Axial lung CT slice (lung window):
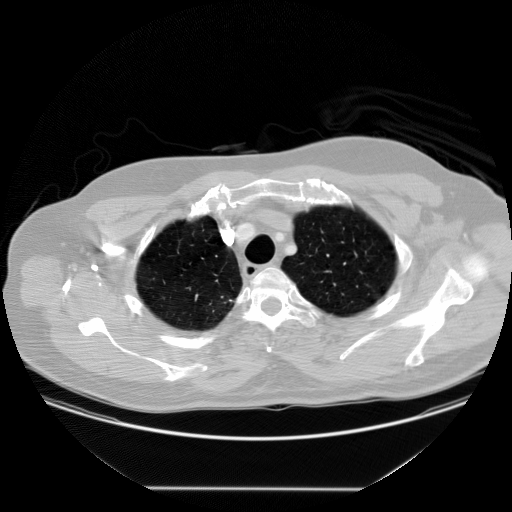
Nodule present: no